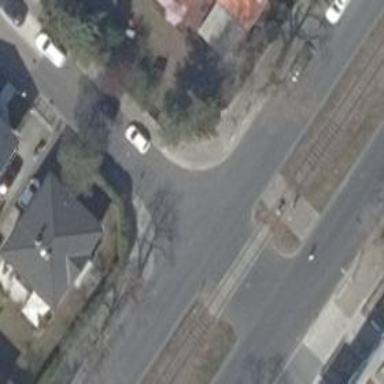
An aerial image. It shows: Unmarked road crossing.